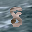
Label: 8